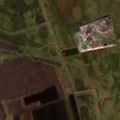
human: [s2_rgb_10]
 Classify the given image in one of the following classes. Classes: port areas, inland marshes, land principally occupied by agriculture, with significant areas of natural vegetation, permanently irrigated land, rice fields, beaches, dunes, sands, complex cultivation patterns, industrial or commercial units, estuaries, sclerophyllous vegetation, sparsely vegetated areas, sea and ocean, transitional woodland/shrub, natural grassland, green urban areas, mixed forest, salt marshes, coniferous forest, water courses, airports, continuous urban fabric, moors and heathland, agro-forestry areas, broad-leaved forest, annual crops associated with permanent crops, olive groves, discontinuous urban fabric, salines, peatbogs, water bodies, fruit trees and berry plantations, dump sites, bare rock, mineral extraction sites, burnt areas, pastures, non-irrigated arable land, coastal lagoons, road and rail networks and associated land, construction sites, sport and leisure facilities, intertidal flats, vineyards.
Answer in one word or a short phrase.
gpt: non-irrigated arable land, pastures, inland marshes